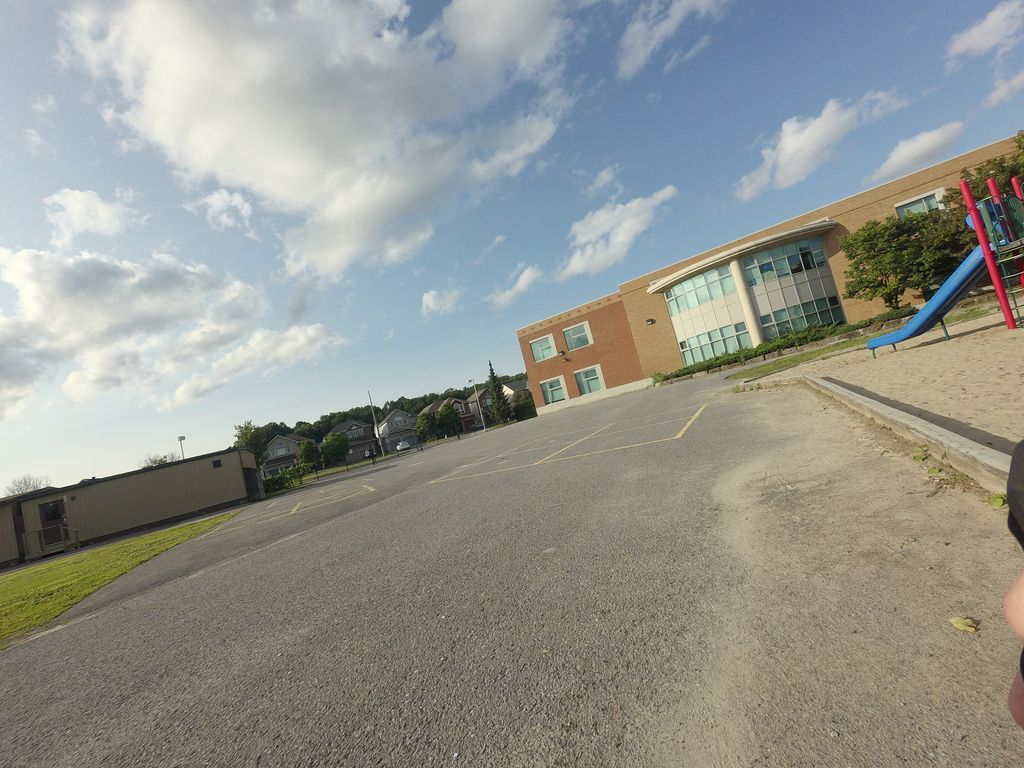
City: ottawa-gatineau